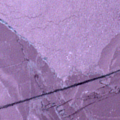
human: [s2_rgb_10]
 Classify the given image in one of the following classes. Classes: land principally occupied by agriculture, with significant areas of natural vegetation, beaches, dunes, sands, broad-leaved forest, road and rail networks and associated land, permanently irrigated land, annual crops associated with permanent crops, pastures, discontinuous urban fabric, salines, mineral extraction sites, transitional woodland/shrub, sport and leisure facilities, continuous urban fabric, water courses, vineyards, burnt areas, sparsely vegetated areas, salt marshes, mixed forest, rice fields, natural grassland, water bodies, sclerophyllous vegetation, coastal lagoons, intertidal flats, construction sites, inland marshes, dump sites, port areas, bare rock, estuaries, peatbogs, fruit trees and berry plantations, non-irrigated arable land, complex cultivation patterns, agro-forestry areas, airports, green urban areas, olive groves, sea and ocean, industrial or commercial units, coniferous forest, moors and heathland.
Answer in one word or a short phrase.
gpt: sea and ocean